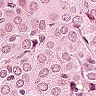
Metastatic tissue present: yes